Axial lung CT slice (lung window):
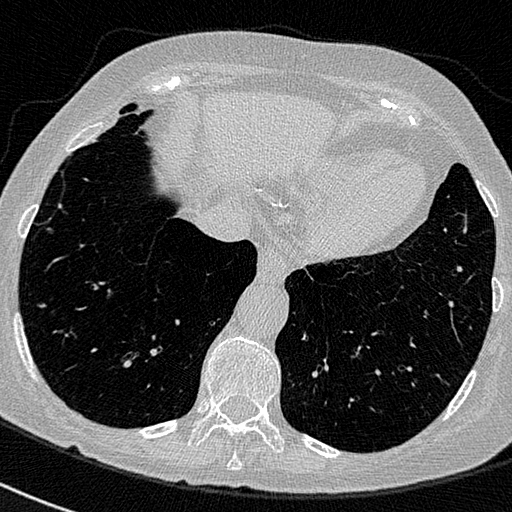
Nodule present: no